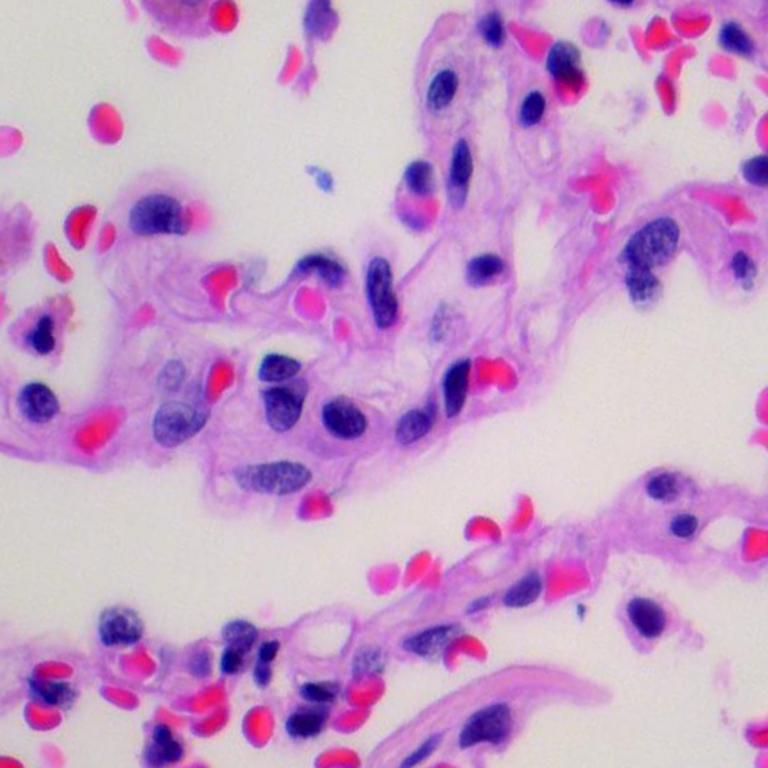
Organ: lung
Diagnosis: benign